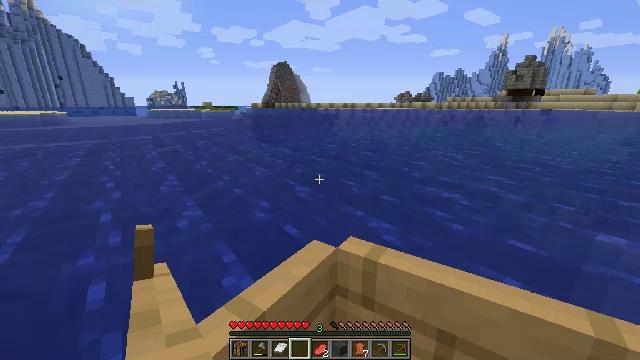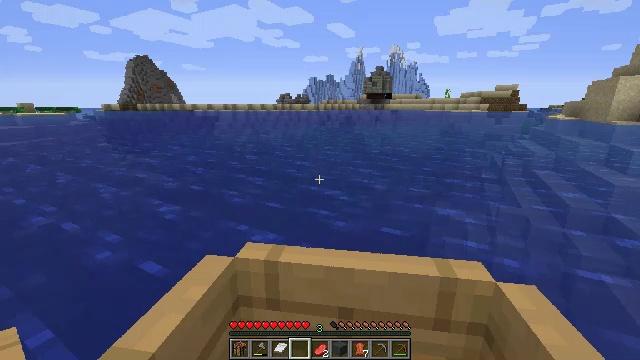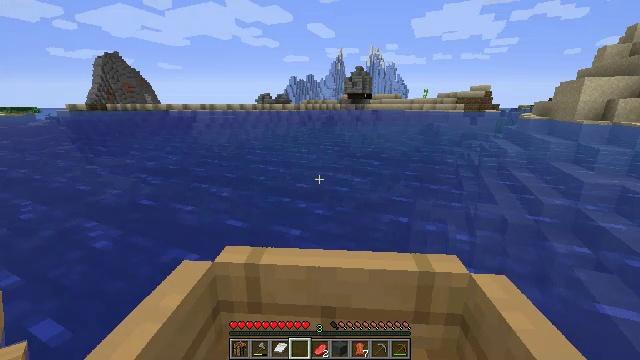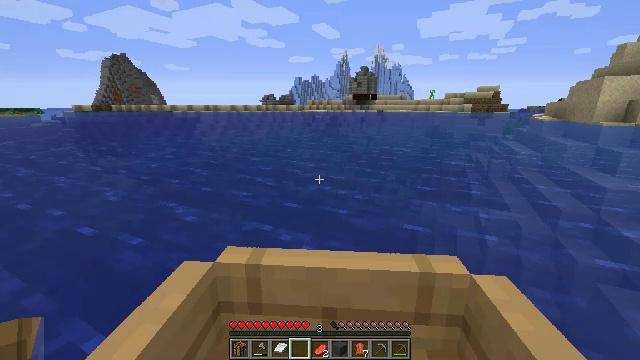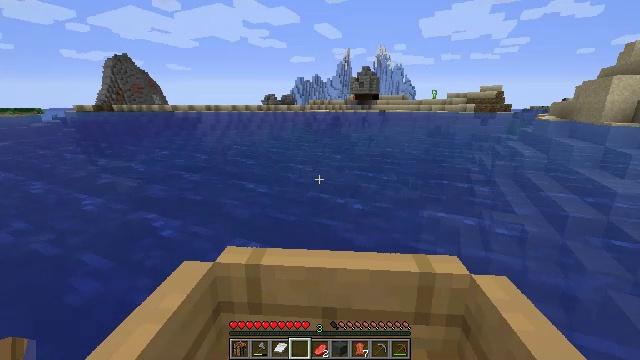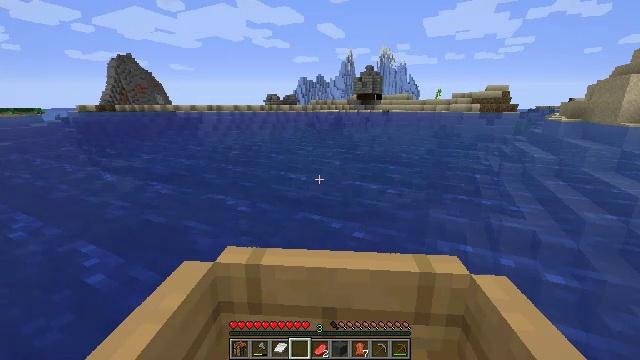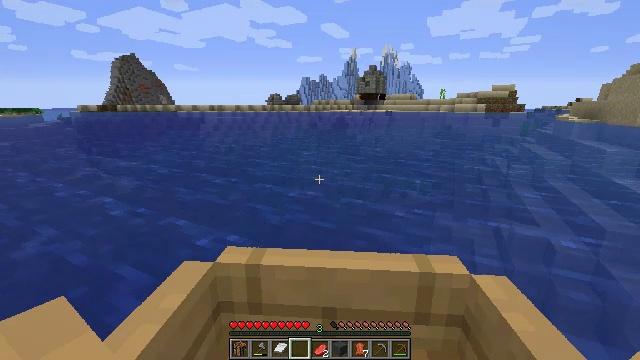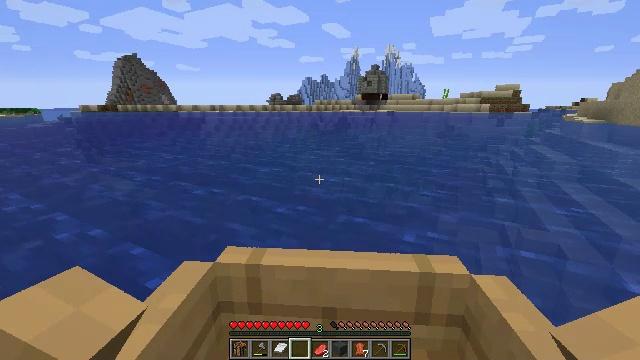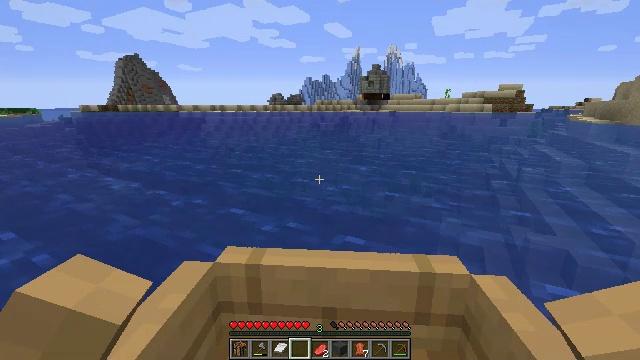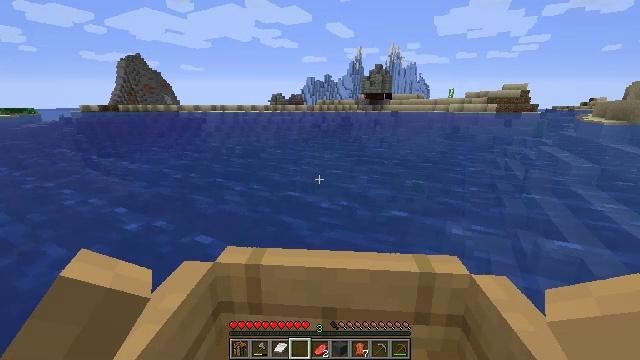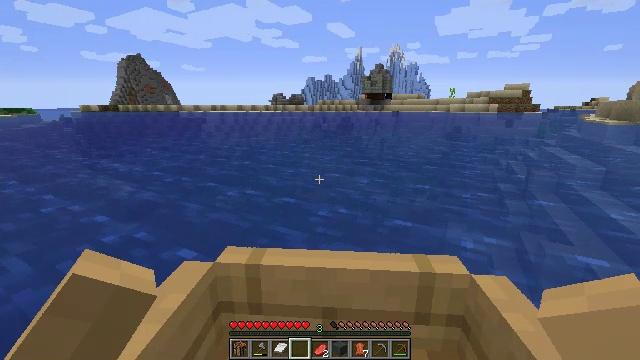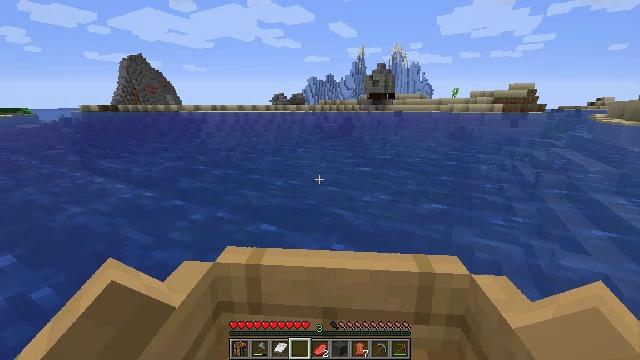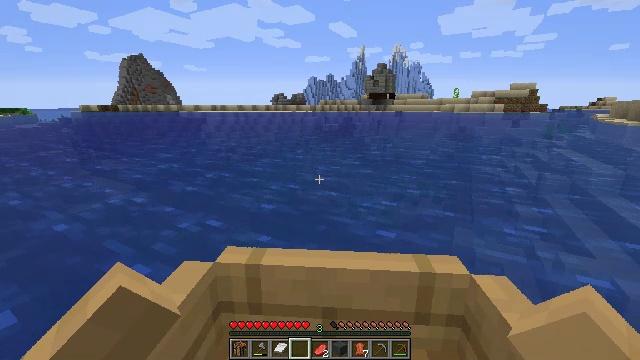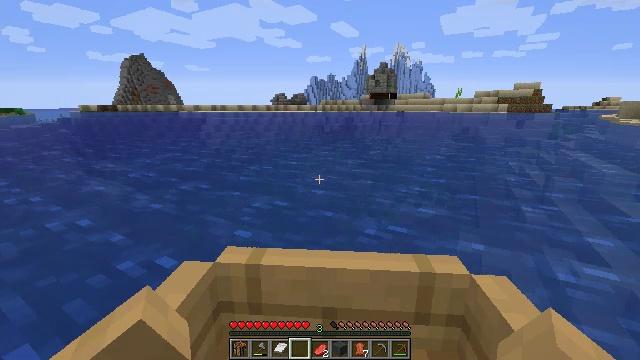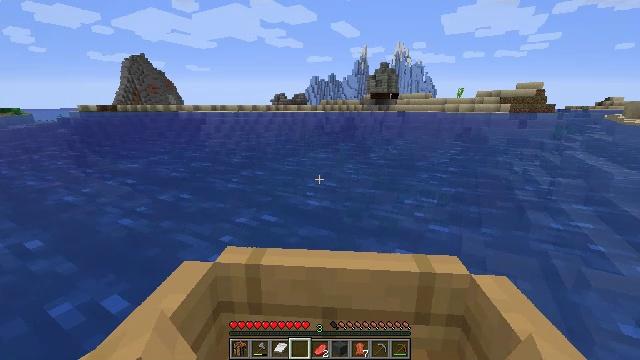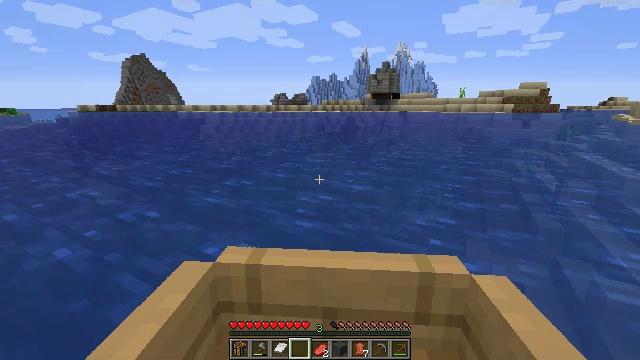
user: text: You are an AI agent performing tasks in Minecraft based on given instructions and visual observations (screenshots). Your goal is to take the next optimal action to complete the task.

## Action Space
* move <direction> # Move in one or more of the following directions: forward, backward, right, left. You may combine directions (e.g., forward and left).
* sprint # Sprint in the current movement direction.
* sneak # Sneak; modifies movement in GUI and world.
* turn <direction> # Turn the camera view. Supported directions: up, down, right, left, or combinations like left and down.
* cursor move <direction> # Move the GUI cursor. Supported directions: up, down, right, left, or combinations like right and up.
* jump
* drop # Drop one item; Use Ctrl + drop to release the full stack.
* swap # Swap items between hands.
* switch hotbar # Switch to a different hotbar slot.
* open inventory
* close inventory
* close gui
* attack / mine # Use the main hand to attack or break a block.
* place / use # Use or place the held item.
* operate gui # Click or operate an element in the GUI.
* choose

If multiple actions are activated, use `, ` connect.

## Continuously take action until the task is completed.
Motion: motion action
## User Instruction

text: Break the chiseled stone bricks for materials.
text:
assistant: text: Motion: move forward, turn right
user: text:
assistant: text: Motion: move forward, turn right
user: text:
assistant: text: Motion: move forward
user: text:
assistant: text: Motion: move forward
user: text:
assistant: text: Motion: move forward
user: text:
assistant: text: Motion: move forward
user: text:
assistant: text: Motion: move forward
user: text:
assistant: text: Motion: move forward
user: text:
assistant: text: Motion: move forward
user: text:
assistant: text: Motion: move forward
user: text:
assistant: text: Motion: move forward
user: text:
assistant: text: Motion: move forward
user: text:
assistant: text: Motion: move forward
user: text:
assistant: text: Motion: move forward
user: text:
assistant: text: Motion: move forward
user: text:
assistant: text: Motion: move forward
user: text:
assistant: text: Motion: move forward
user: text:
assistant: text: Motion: move forward
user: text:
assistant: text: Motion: move forward
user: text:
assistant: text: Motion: move forward
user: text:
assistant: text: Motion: move forward
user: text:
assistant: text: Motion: move forward
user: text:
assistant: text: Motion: move forward
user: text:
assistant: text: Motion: move forward, turn right
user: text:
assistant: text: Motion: move forward, turn right
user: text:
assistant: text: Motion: move forward, turn right
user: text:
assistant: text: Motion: move forward
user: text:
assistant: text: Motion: move forward
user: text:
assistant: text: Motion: move forward
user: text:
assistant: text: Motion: move forward